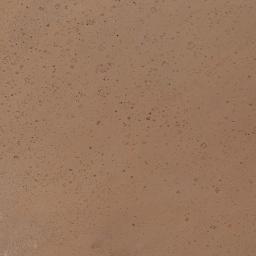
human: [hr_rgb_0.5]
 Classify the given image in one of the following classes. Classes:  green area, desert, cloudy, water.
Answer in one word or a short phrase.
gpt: desert